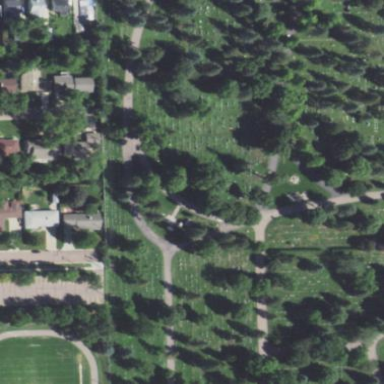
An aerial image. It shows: Sector within cemetery.